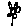
Label: flower